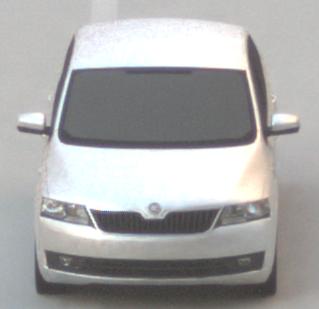
Make: Skoda
Model: Rapid
Detailed model: Rapid 1.2 Active Limousine
Model produced from: 2012/10
Model produced until: 2015/04
Doors: 5
Color: white
Road condition: dry road
Daytime: sunrise or sunset
Contrast: low contrast